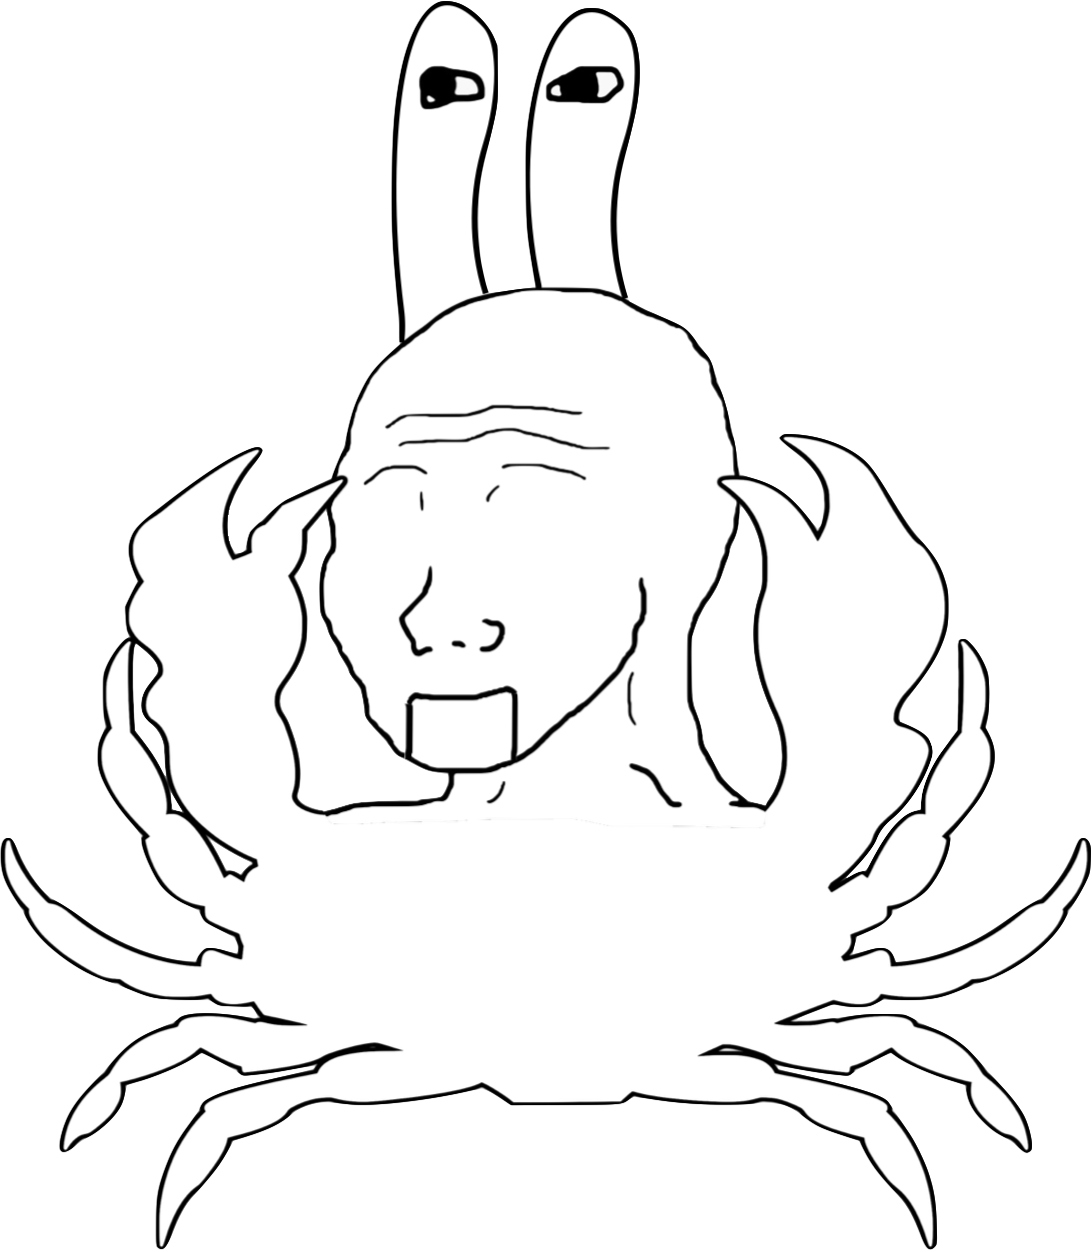
Label: 5_Animal